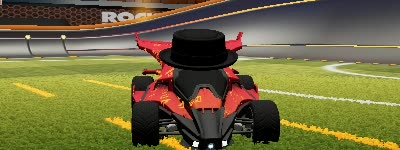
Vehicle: aftershock